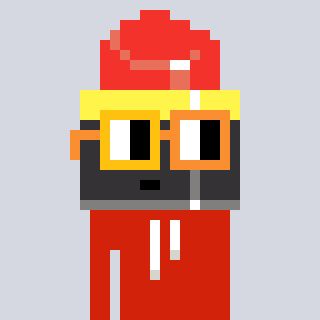
a pixel art character with square yellow and orange glasses, a lipstick-shaped head and a red-colored body on a cool background